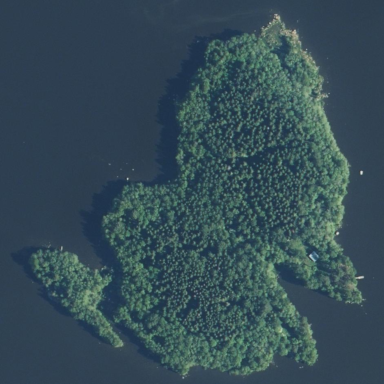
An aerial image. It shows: Islet covered with woodland.